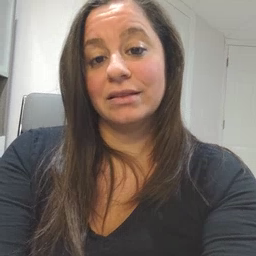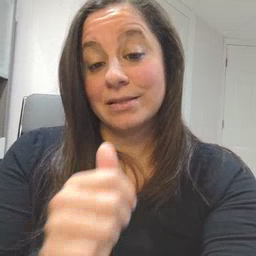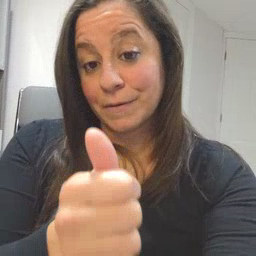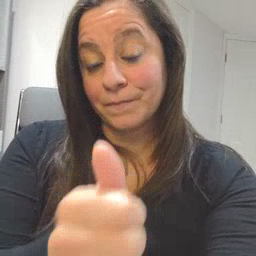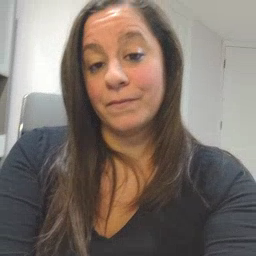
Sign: yourself